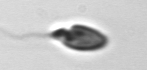
Label: Katodinium_or_Torodinium